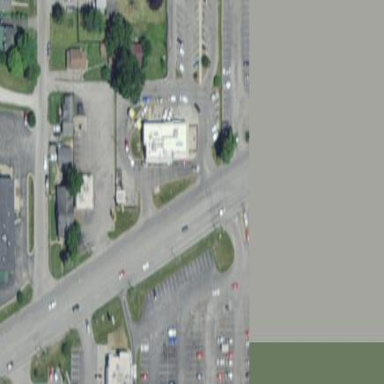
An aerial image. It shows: Retail area.